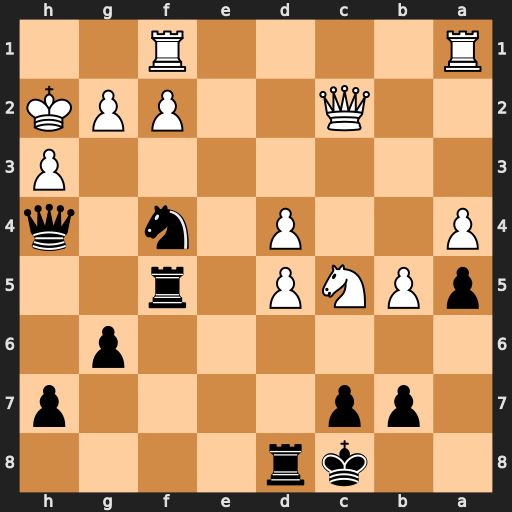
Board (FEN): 2kr4/1pp4p/6p1/pPNP1r2/P2P1n1q/7P/2Q2PPK/R4R2
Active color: b
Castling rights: -
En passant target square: -
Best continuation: Nxh3 g3 Qh5